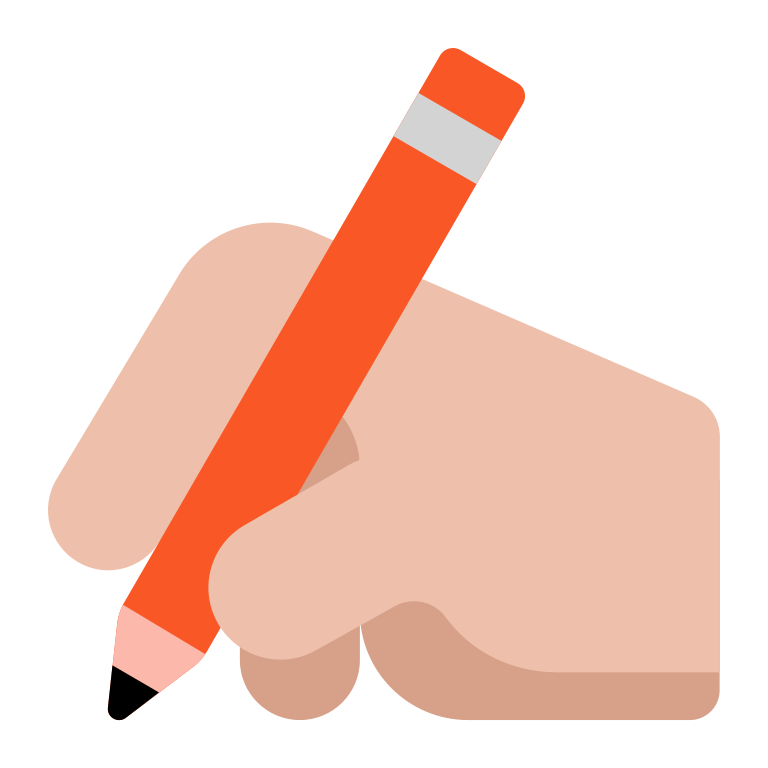
writing hand flat  light